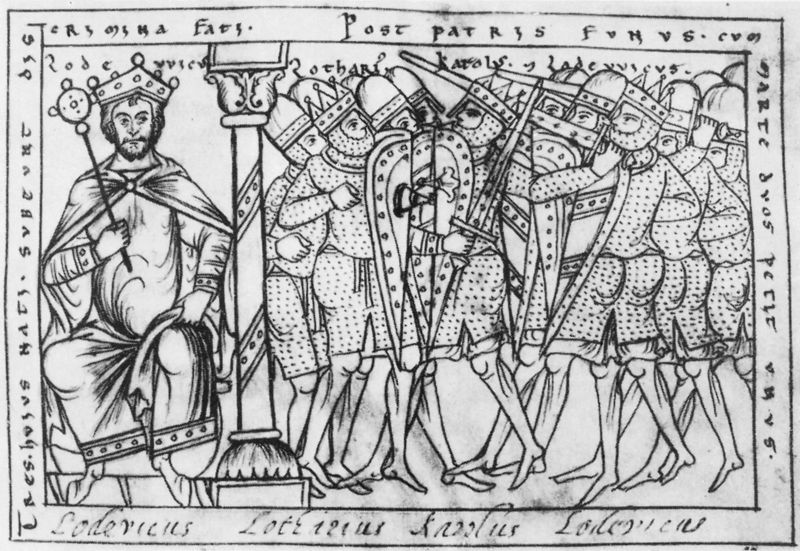
Titel: Chronik oder die Geschichte der zwei Staaten (Chronica sive Historia de Duabus Civitatibus)
Künstler: Otto von Freising
Institution: Jena, Universitätsbibliothek
Schlagwörter: kampf, mann, umhang, weiß, männer, schwarz, stuhl, säule, zeichnung, rock, mantel, krone, beine, bein, sitz, röcke, füsse, krieg, kaiser, könig, soldaten, thron, inschrift, schild, fuss, schilder, schwert, soldat, tumult, helm, ritter, armee, heer, rüstung, pergament, helme, mittelalter, karl, handschrift, insignien, zepter, szepter, latein, karl der große, schilde, sitzens